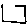
Label: square